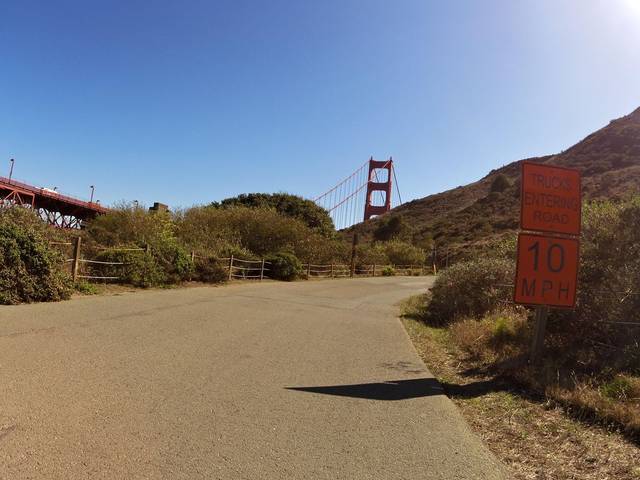
Region: United States
Coordinates: 37.8306, -122.481